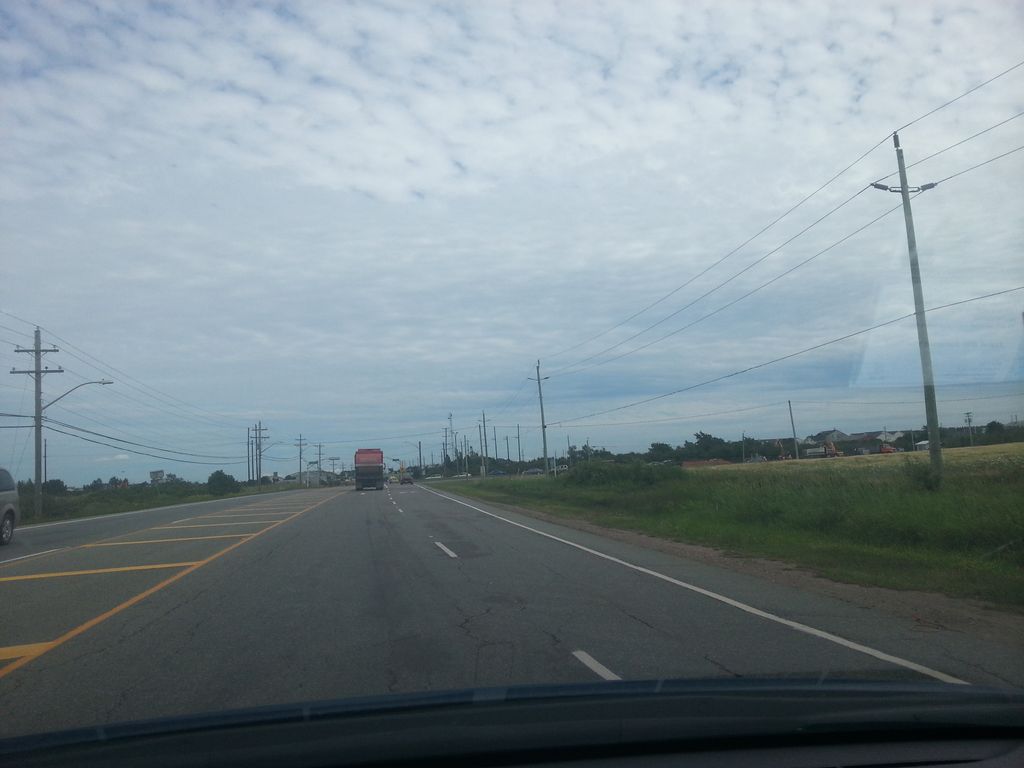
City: charlottetown